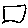
Label: square